Field crop: tomato
Growth stage: 2
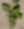
Species: solanum